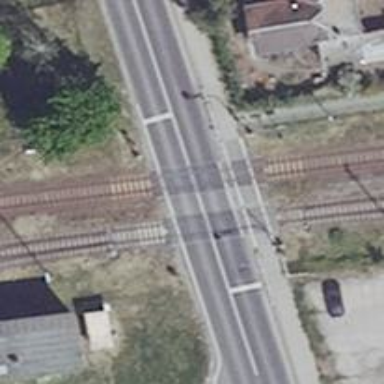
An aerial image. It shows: Level crossing along the railway.